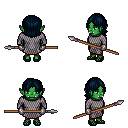
a pixel art fantasy rpg character, female body template, orc, green skin, chain mail, red pants, raven long bangs hairstyle, metal gloves, ghillies, spear, four views (front, back, left, right), 2x2 character sprite sheet, small pixel art, hard edges, no anti-aliasing